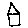
Label: house